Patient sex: M
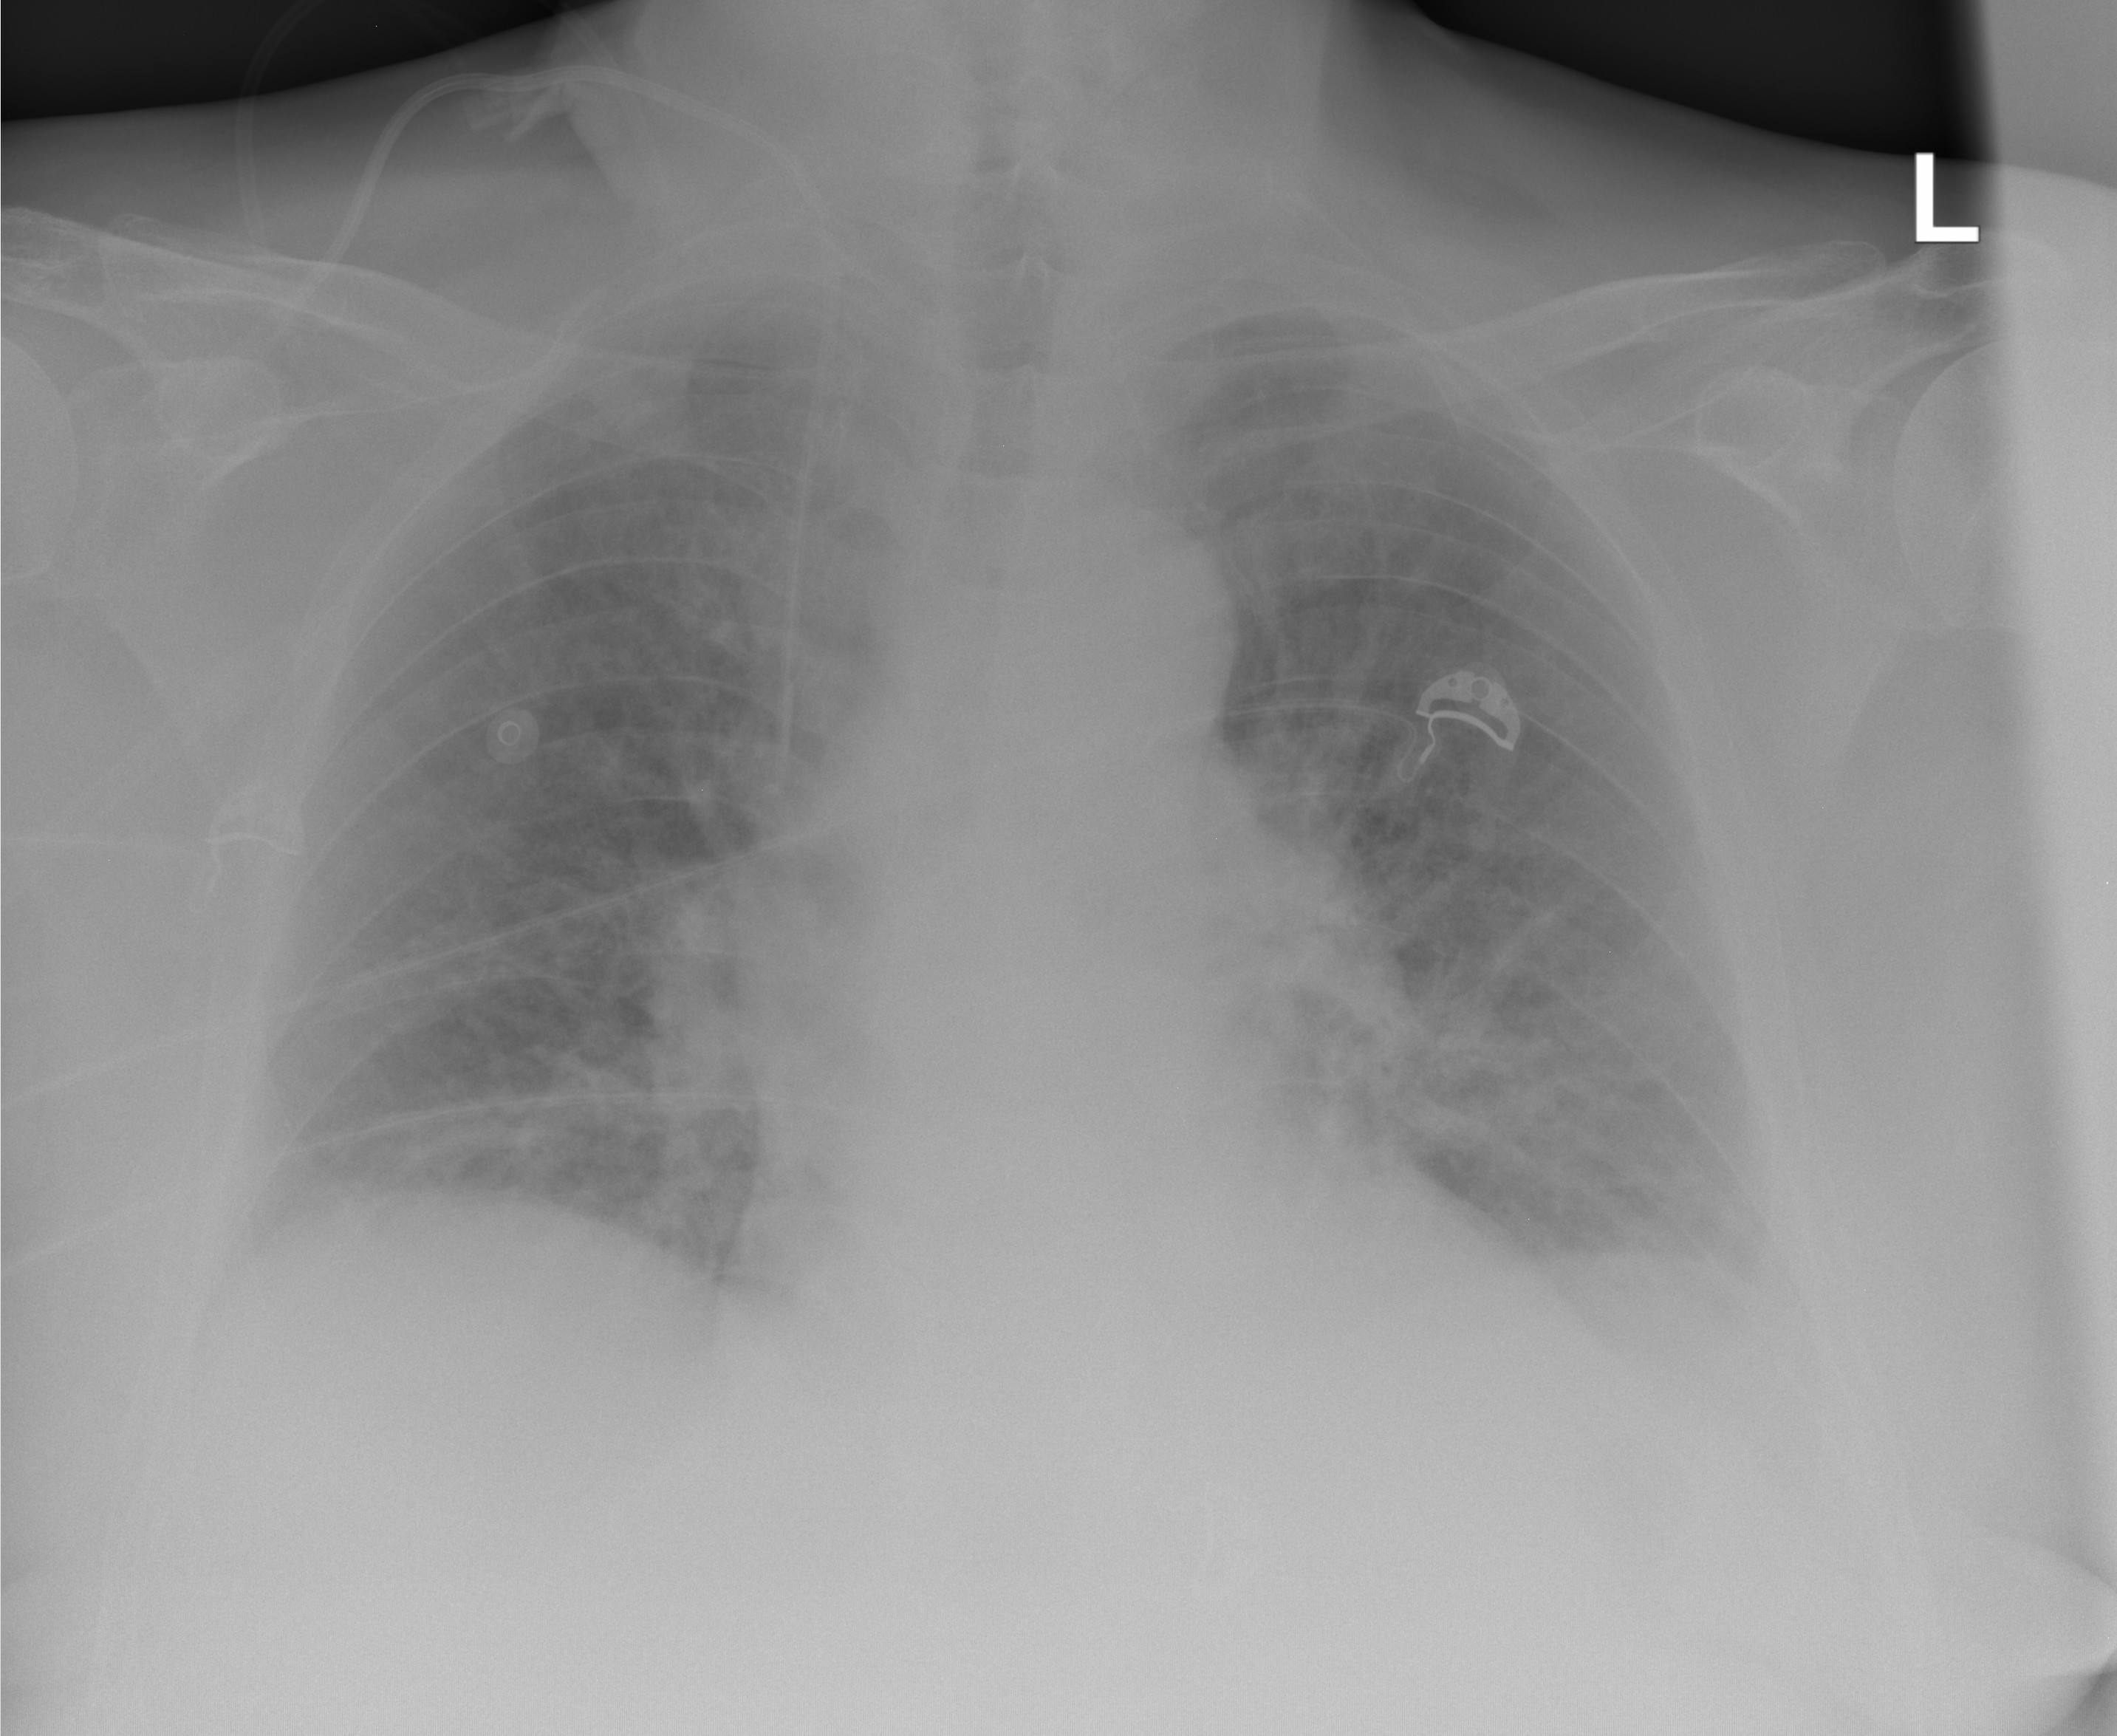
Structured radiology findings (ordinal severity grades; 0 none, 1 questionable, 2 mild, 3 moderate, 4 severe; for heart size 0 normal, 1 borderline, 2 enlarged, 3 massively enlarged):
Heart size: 1
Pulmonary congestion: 2
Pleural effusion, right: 0
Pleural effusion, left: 1
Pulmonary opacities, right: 2
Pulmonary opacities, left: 2
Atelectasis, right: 2
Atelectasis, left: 0